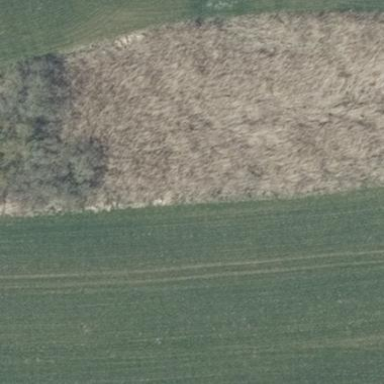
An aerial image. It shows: Patch of scrub vegetation.